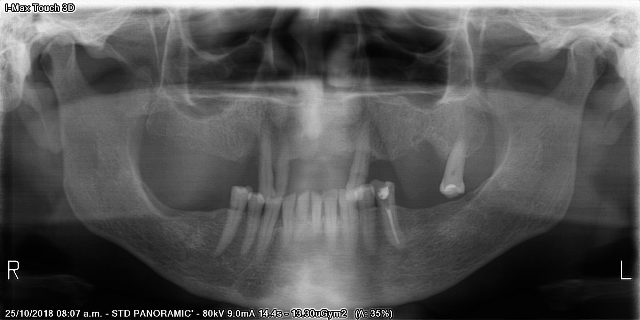
adult